Question: Write a function called "isOldEnoughToDrive".
Given a number, in this case an age, "isOldEnoughToDrive" returns whether a person of this given age is old enough to legally drive in the United States.
Notes:
* The legal driving age in the United States is 16.
'''
var output = isOldEnoughToDrive(22);
console.log(output); // --> true
'''
Starter Code :
'''
function isOldEnoughToDrive(age) {
// your code here
}
'''
The program I wrote:
'''
function isOldEnoughToDrive(age) {
// your code here
output = "";
if(age > 16){
output = true;
console.log(output);
} else {
output = false;
console.log(output);
}
return output;
}
isOldEnoughToDrive(21);
'''
And I am getting the below error:

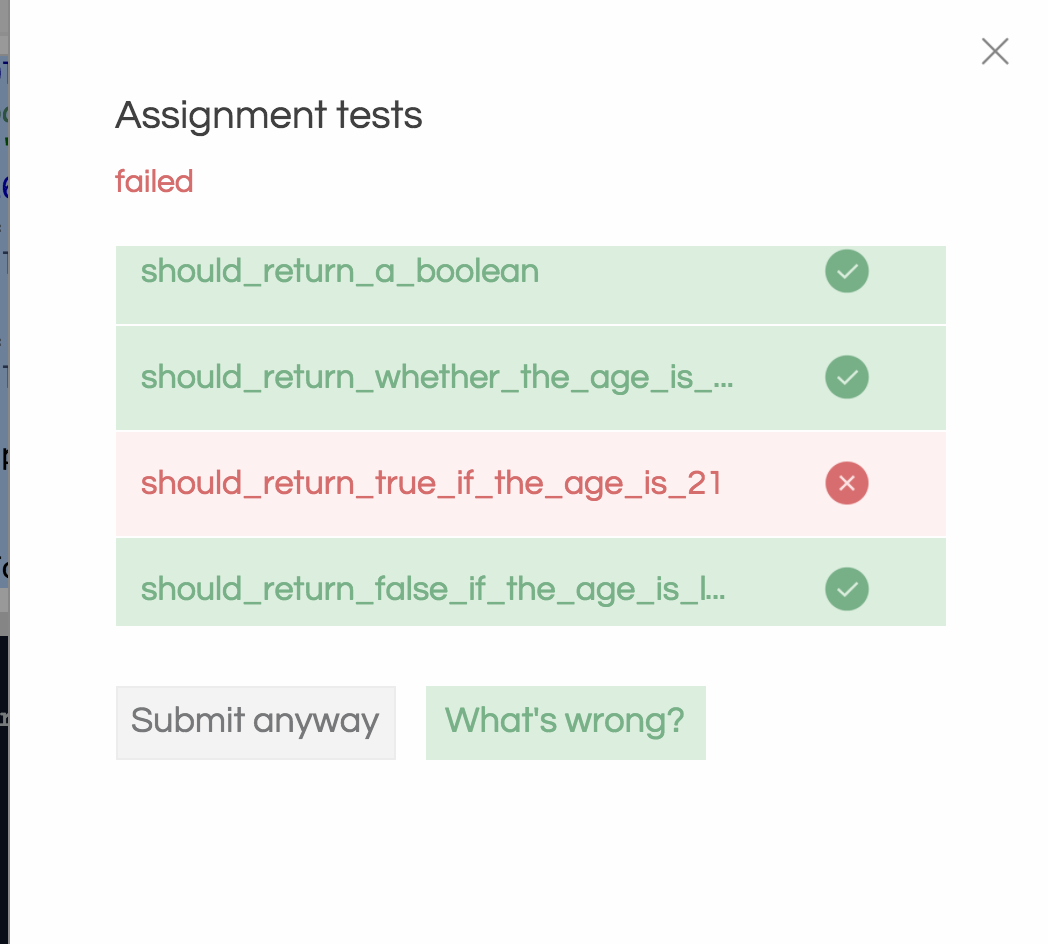
Answer: Try this shorter version of your code:
'''
function isOldEnoughToDrive(age) {
return age >= 16;
}
'''